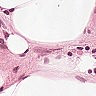
Metastatic tissue present: no